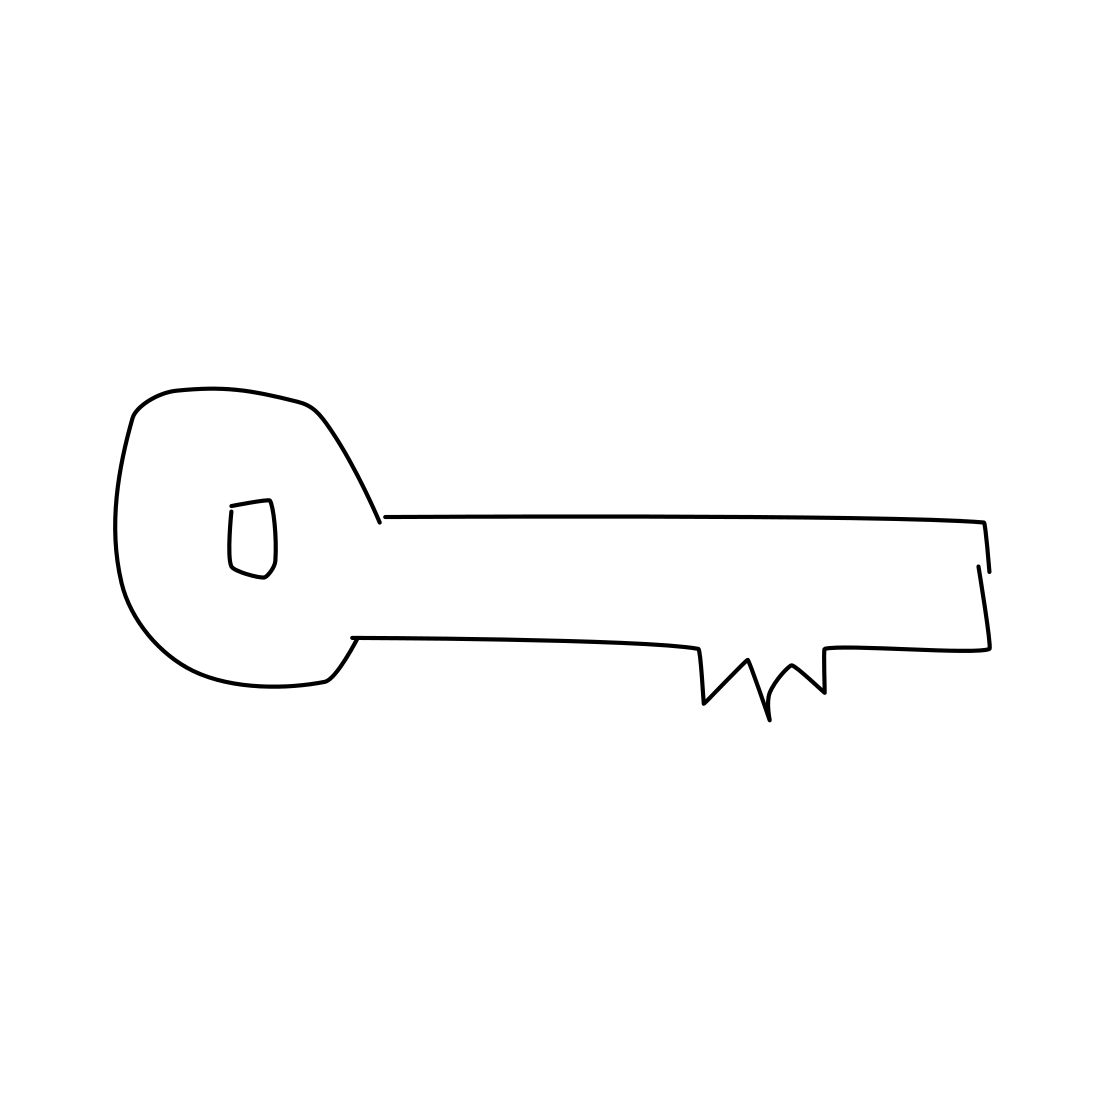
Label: key